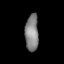
Tissue: lung
Cell type: Endothelial cells
Senescence score: 0.6287
Nuclear area (px): 482
Mean DAPI intensity: 131.809